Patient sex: M
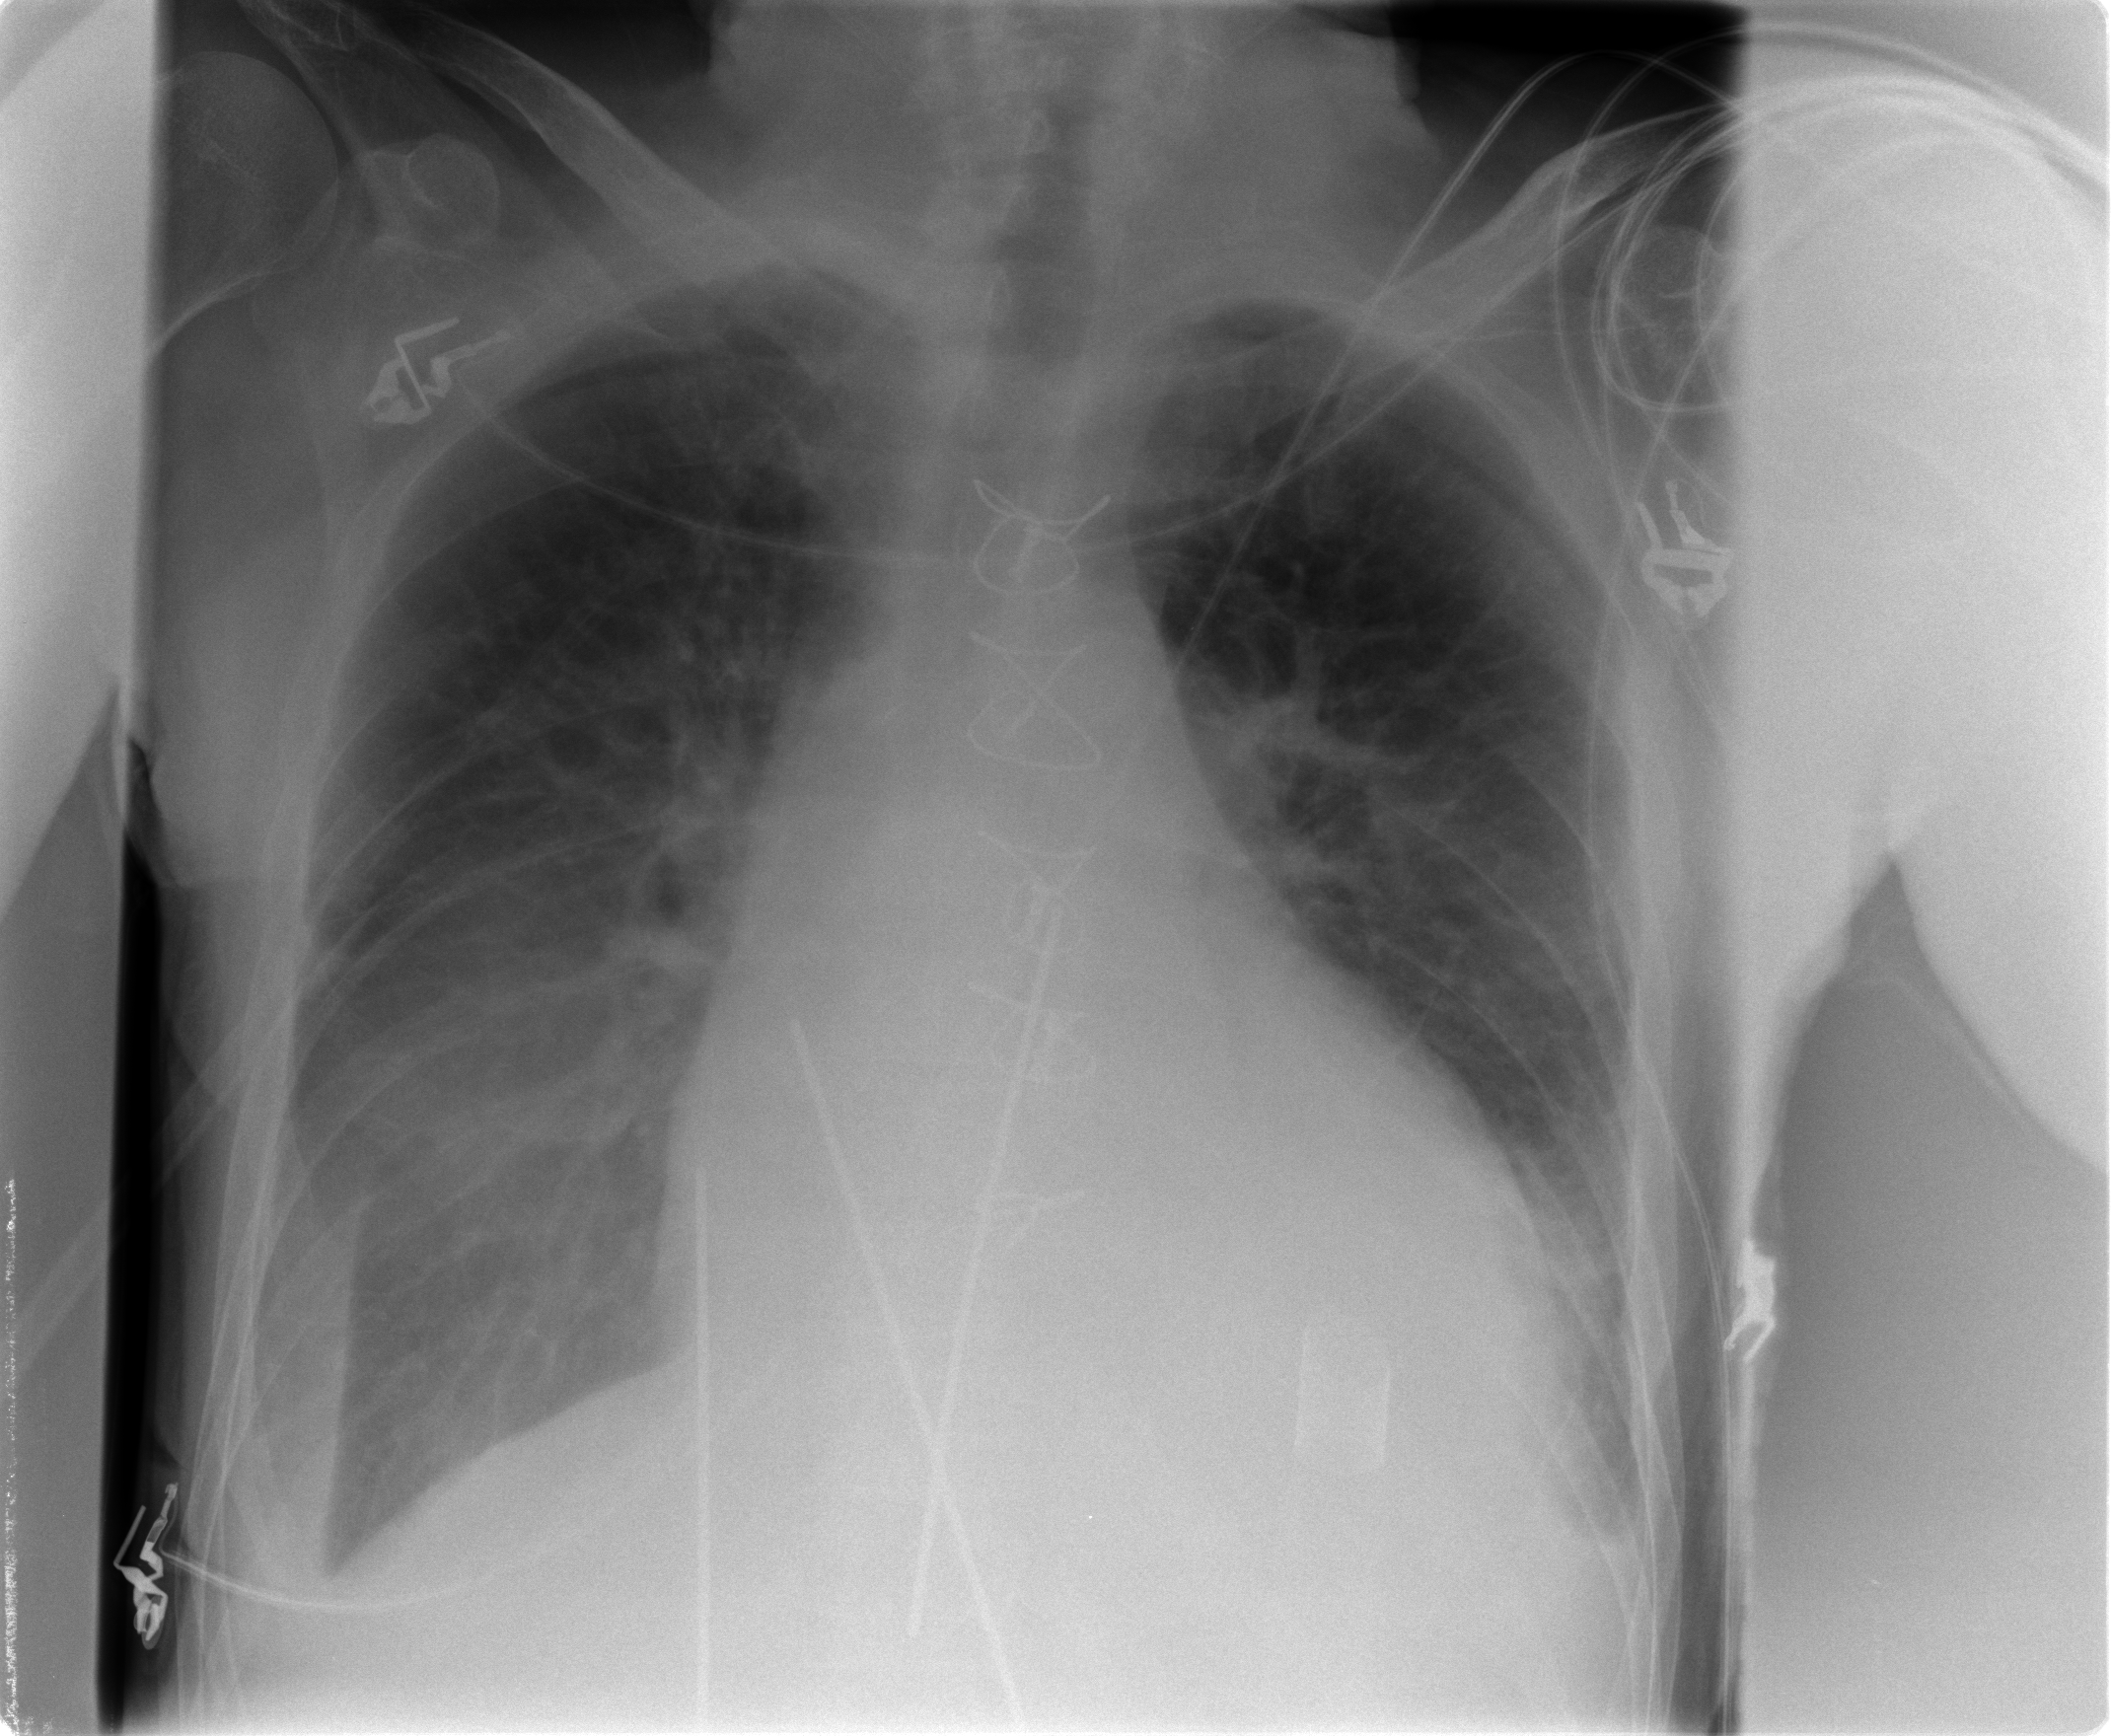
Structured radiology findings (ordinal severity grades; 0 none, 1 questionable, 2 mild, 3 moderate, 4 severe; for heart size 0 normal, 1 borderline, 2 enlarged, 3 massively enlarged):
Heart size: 2
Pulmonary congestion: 2
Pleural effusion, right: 2
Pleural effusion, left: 2
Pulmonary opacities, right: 2
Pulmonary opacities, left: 0
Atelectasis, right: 2
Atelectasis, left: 2